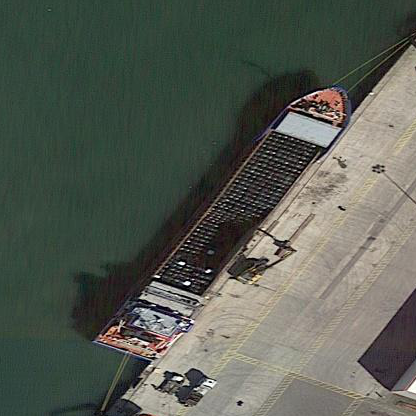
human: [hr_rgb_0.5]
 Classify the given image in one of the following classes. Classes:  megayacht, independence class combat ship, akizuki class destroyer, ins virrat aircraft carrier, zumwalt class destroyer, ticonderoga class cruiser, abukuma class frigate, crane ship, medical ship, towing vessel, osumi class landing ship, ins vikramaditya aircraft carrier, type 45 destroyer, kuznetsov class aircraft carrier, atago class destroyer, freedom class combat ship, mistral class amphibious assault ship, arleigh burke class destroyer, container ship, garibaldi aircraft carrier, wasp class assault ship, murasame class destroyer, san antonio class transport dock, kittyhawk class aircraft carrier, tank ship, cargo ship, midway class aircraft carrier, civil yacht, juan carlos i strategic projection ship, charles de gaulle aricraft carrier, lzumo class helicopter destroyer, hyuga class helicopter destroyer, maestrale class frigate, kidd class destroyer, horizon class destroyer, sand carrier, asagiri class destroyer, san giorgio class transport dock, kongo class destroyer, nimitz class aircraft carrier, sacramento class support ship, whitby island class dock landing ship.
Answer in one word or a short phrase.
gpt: Cargo ship